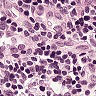
Metastatic tissue present: no